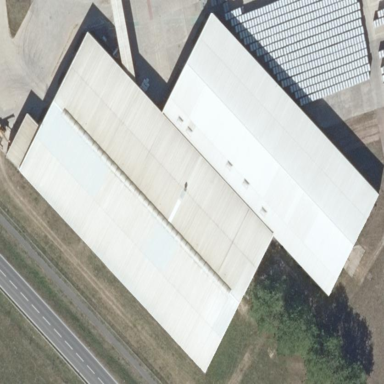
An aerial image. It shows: Industrial building.